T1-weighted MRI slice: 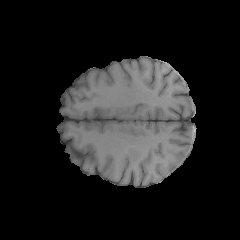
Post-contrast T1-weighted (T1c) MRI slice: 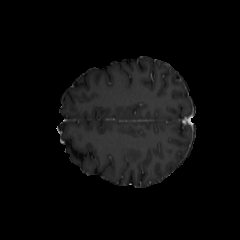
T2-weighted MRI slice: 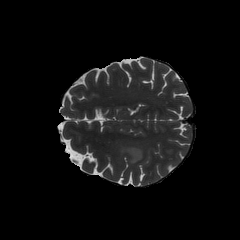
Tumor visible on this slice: yes